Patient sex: M
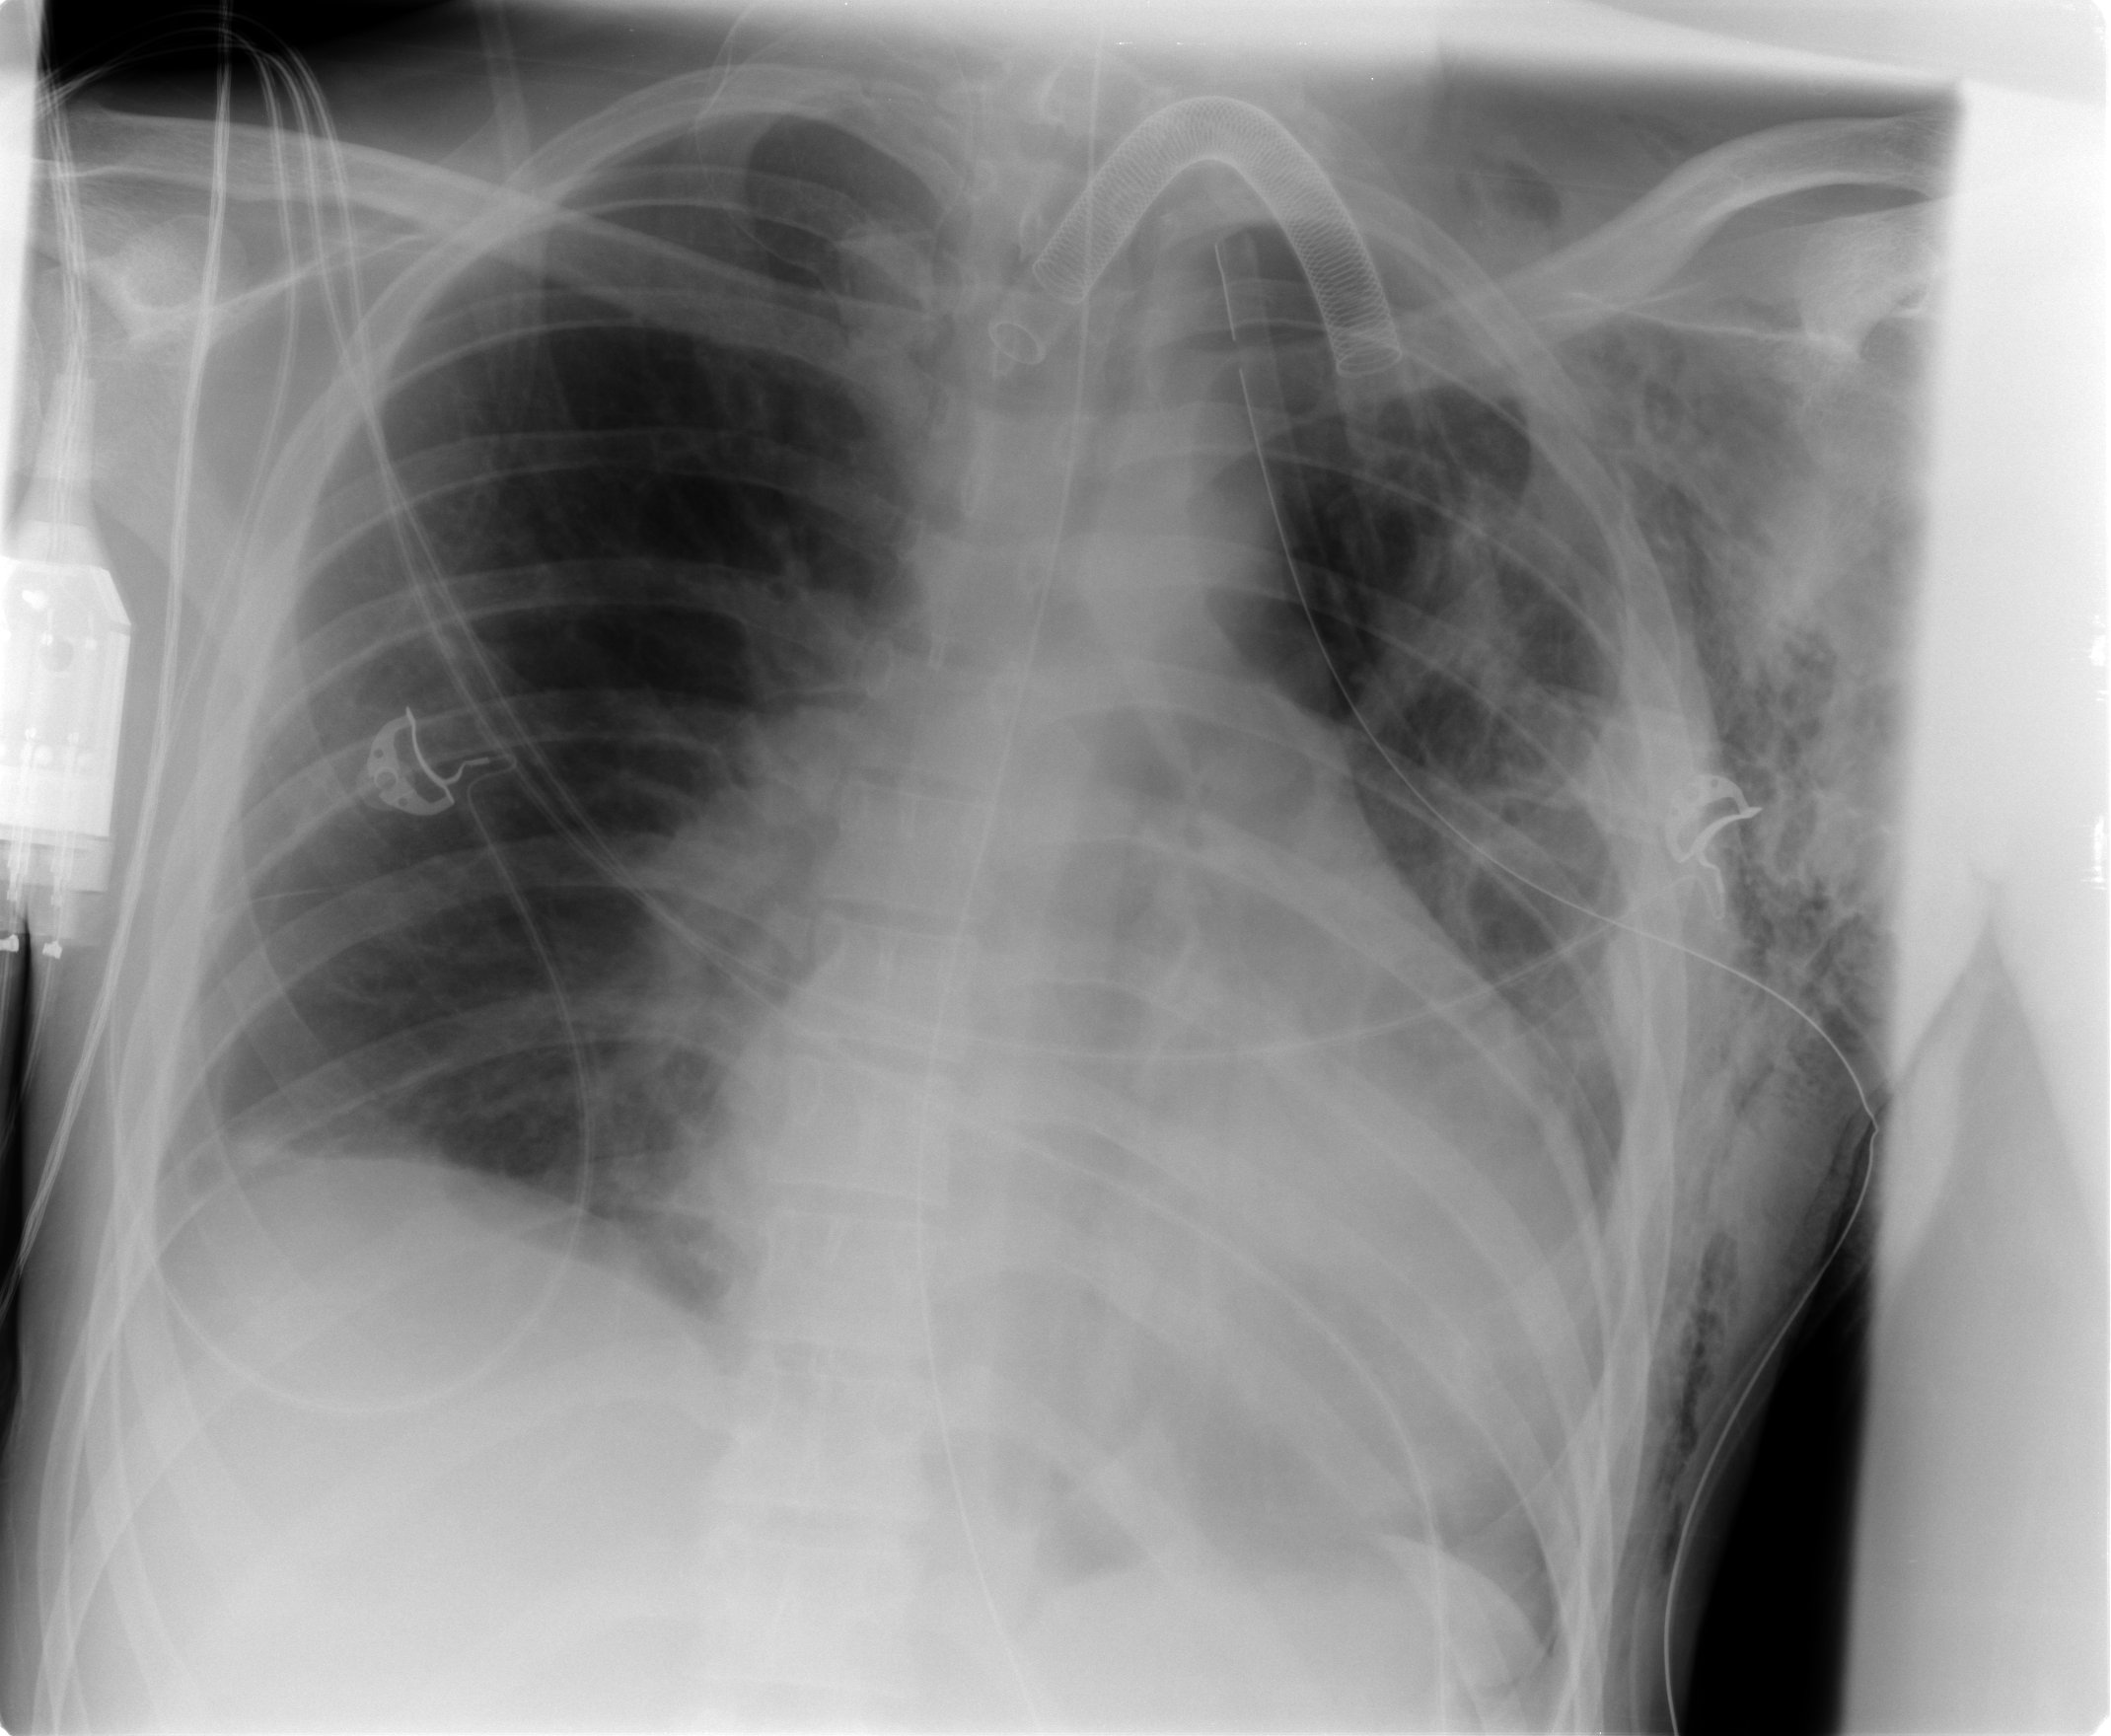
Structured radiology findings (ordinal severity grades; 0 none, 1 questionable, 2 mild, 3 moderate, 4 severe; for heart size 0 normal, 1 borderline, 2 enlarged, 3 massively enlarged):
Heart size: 2
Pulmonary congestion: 1
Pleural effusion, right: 2
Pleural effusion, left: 1
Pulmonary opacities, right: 1
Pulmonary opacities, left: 0
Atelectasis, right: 2
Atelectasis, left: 2